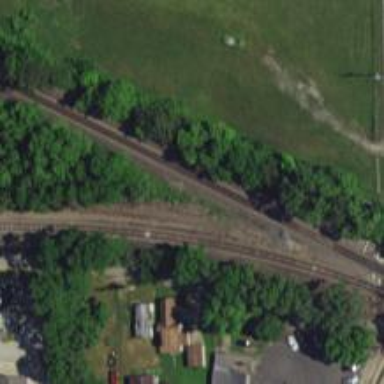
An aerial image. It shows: Railway spur service.